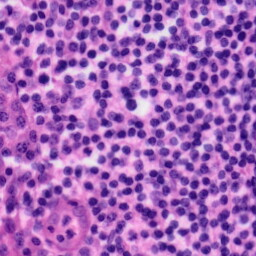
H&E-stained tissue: Tonsil